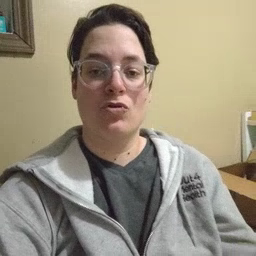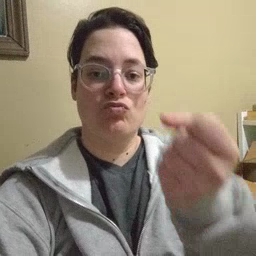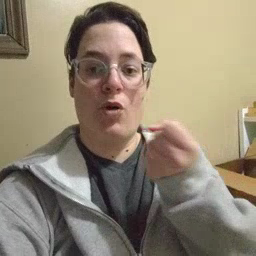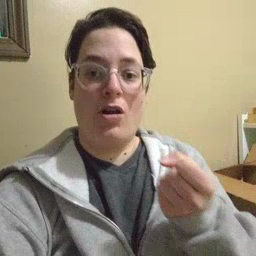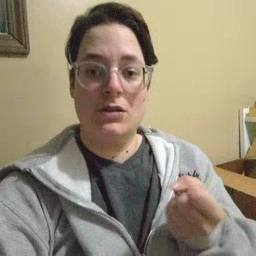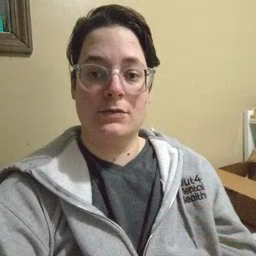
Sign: drawer